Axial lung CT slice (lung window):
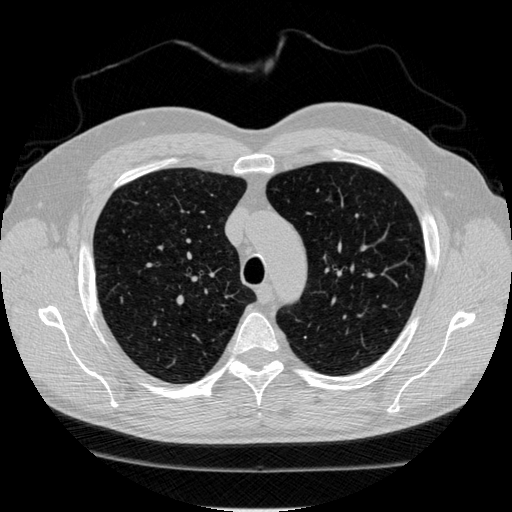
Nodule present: no